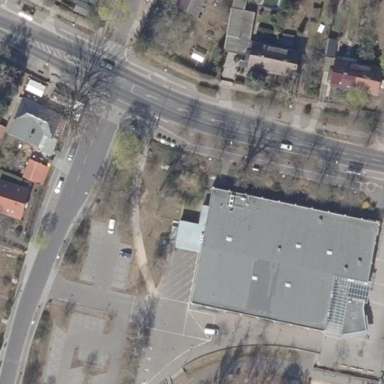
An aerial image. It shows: Grey flat-roofed supermarket.